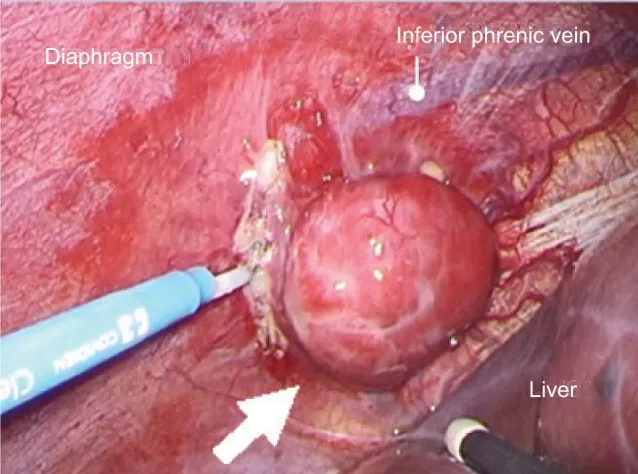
Surgical image. The metastatic tumor (arrow) was solitary and grew subependently from the diaphragm, compressing the right lobe of the liver.
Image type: medical_photograph (other_medical_photograph)